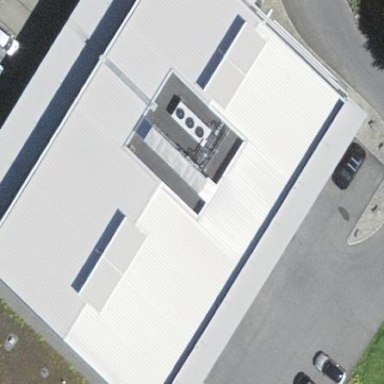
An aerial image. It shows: Commercial building.